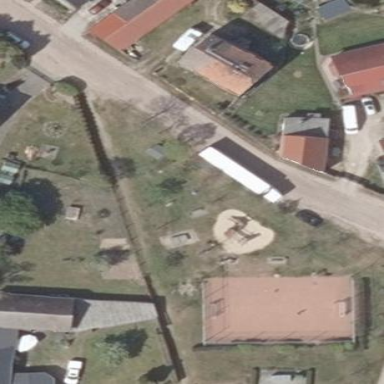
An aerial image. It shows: Playground area for leisure activities on the land.